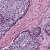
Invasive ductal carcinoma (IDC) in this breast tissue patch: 0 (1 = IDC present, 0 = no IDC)